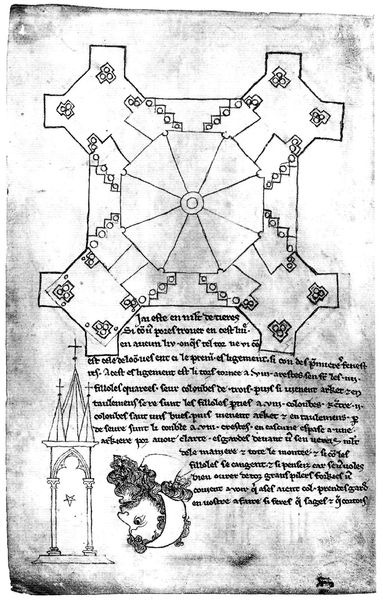
Titel: Kathedrale von Laon, Musterbuch fol. 9
Künstler: Villard de Honnecourt
Schlagwörter: skizze, zeichnung, bart, architektur, portrait, turm, buch, kreuz, entwurf, plan, grundriss gebäude, 1100, aufriss kappelle